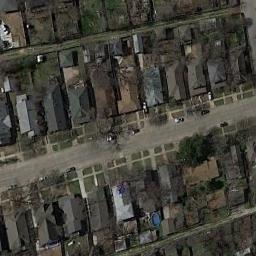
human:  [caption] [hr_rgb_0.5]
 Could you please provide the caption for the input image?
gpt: The color of the house is mostly white .

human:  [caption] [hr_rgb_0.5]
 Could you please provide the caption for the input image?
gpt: The dense residential is next to the road with some cars .

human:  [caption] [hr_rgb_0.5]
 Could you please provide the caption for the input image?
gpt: A dense residential area has lots of houses next to each other and a road goes through the residential area .

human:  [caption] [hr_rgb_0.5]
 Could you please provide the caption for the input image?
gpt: There are many roads and neatly arranged houses and trees in densely populated areas .

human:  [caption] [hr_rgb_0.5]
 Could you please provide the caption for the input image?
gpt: There are black buildings arranged neatly on dense residential area .